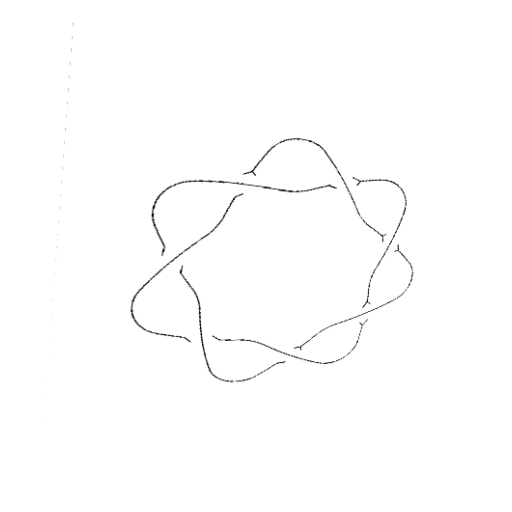
Crossing number: 7